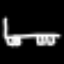
Label: bed